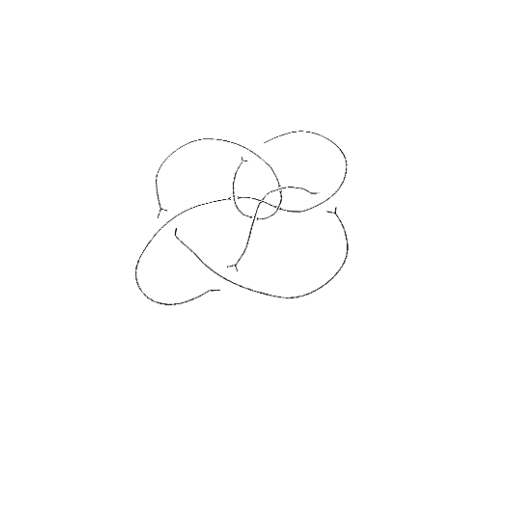
Crossing number: 9